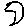
Label: moon